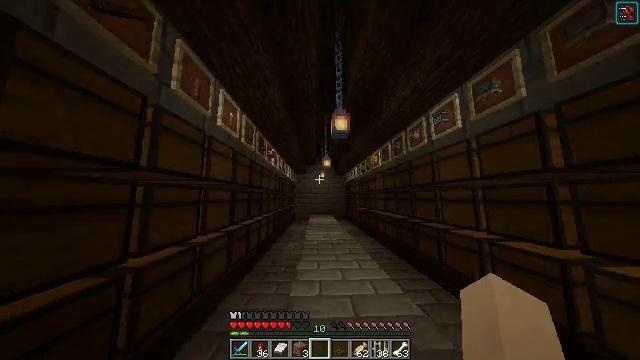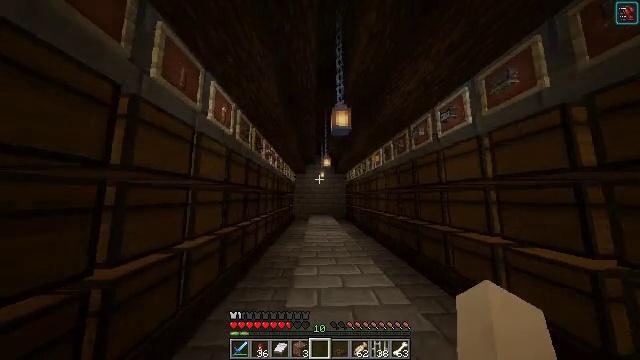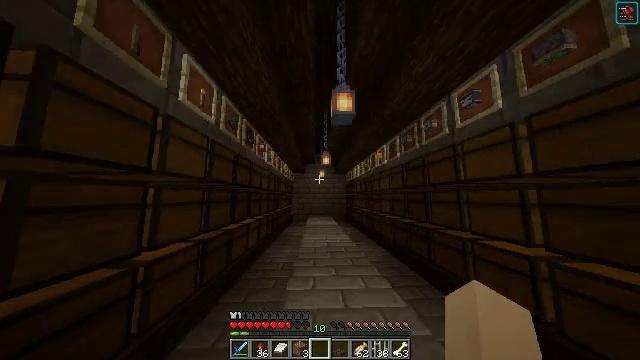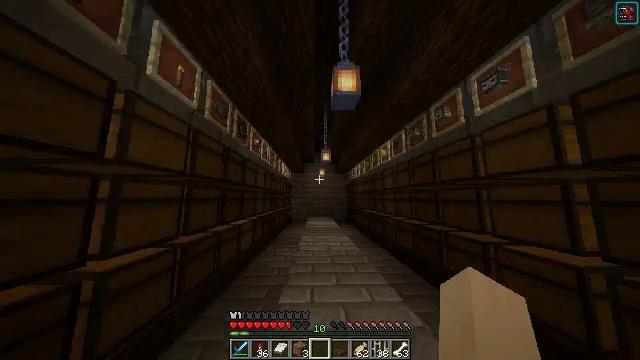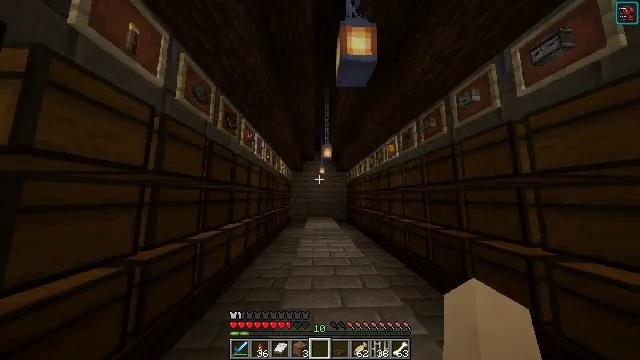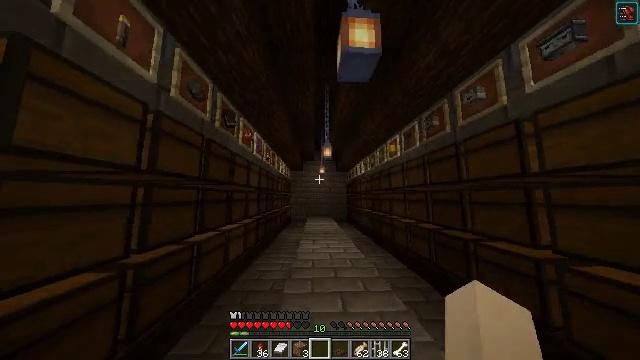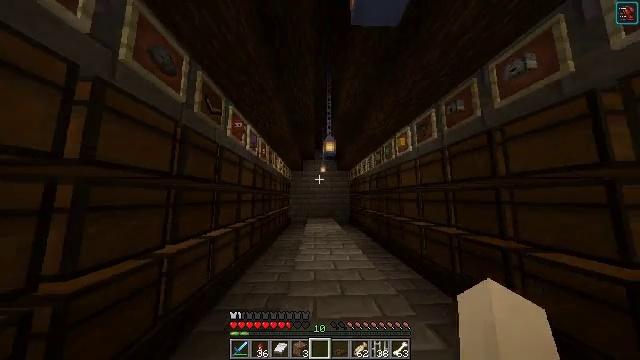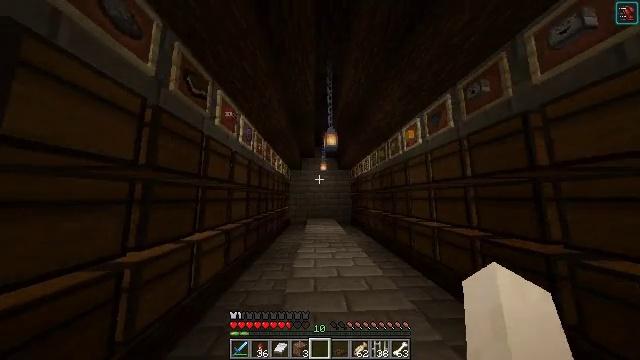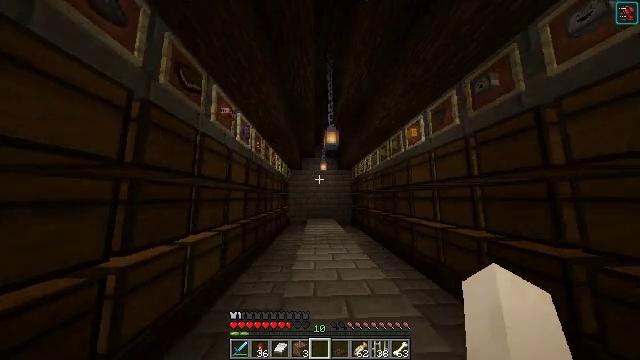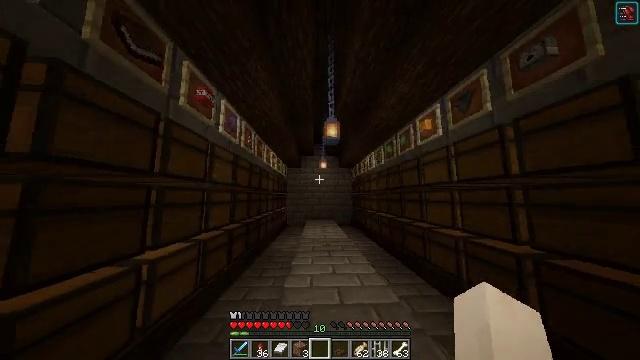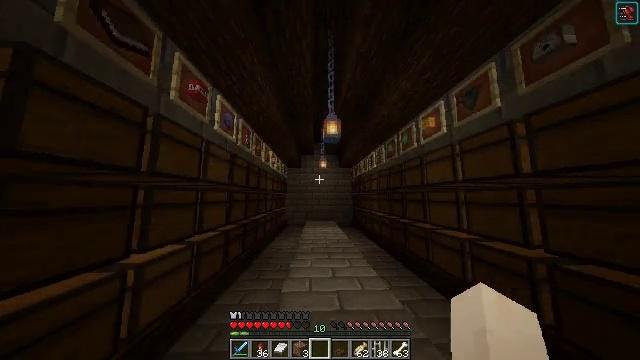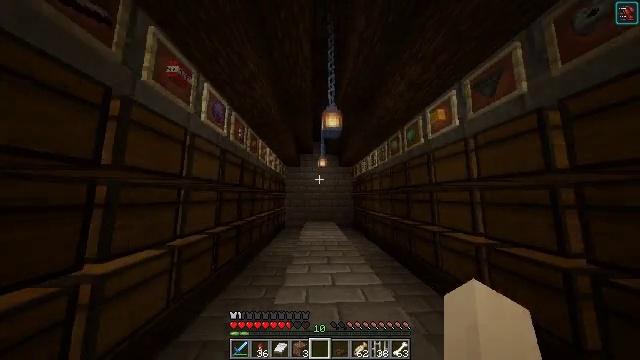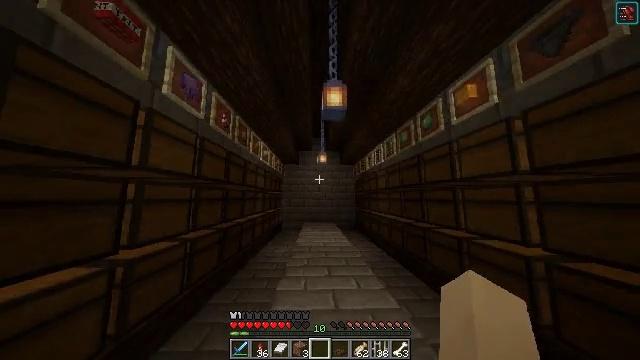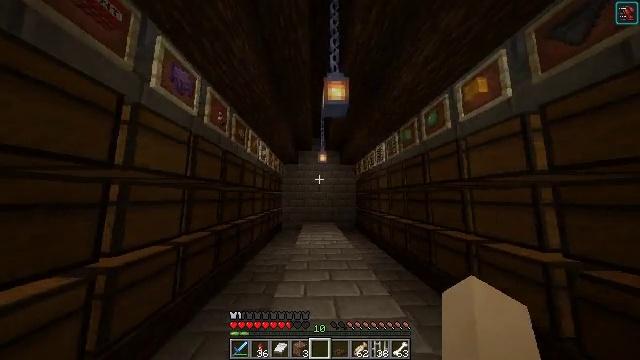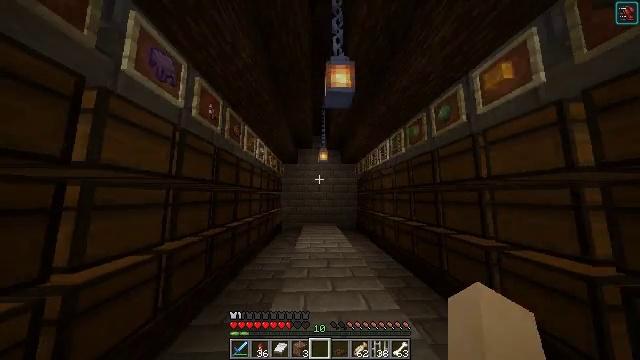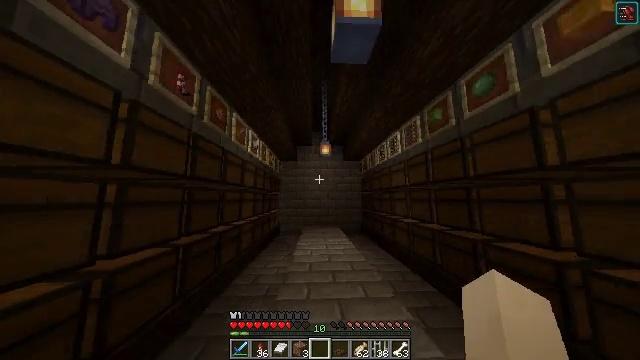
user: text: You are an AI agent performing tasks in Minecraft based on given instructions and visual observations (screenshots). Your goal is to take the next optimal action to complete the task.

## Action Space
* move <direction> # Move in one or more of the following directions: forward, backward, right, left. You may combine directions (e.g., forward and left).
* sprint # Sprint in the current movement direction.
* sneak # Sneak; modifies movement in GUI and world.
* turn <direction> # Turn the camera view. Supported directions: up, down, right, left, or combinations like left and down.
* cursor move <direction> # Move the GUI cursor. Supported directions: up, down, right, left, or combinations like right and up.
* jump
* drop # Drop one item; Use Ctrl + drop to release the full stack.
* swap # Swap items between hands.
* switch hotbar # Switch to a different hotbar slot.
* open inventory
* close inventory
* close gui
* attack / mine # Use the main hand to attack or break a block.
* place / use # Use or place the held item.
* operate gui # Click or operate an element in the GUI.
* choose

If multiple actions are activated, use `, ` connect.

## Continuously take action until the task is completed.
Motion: motion action
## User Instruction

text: Remove kelp and place it on the ground.
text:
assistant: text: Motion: move forward
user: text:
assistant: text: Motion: move forward
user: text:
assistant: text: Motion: move forward
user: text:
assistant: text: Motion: move forward
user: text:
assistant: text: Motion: move forward
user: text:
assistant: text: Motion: move forward
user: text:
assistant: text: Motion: move forward
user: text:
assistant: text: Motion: move forward
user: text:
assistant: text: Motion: move forward
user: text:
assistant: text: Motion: move forward
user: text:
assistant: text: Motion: move forward
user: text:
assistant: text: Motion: move forward
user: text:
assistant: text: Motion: move forward
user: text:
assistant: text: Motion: move forward
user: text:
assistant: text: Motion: move forward
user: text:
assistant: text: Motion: move forward
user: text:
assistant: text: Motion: move forward
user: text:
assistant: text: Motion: move forward
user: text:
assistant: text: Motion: move forward
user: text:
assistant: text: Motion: move forward
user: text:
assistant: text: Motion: no_op
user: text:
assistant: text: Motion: no_op
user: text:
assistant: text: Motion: no_op
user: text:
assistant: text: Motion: turn left and down
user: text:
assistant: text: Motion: turn left and down
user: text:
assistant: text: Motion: turn left and down
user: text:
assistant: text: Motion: turn left and down
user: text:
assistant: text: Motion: turn left and down
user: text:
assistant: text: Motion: turn left and down
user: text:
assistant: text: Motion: turn left and down